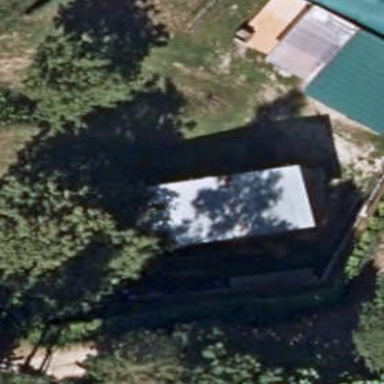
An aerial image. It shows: Simple house.